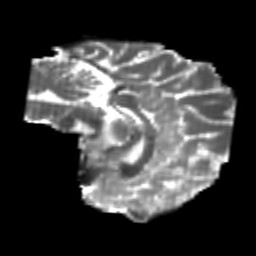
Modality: T2w
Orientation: sagittal
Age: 23
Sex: male
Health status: healthy
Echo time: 0.074 s